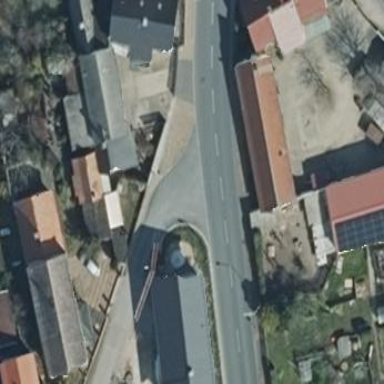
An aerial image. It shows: Junction.